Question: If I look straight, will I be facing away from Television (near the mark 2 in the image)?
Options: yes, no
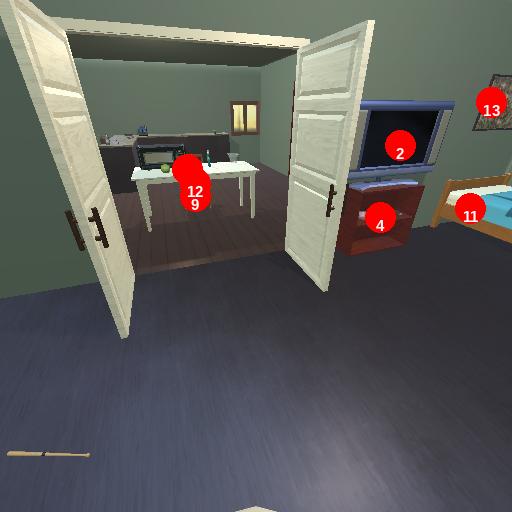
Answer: yes